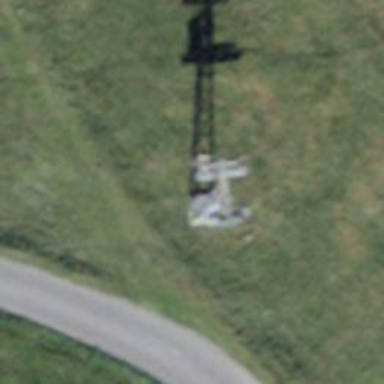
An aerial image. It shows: Pylon for aerialway.